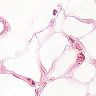
Metastatic tissue present: no